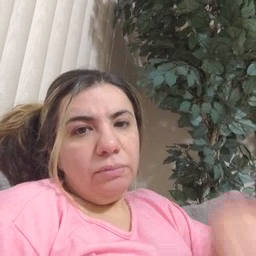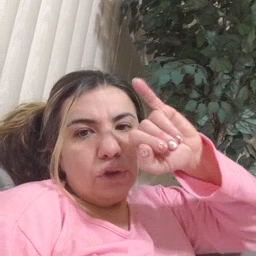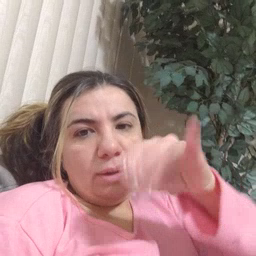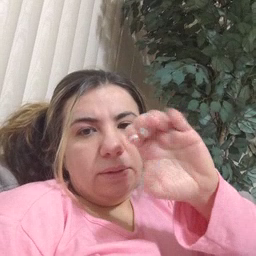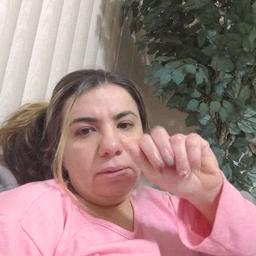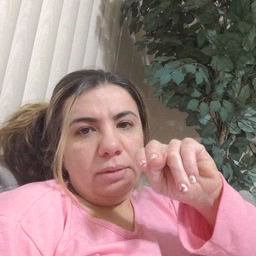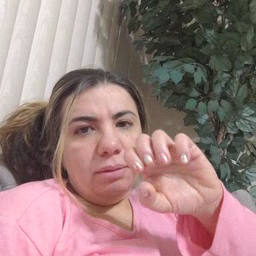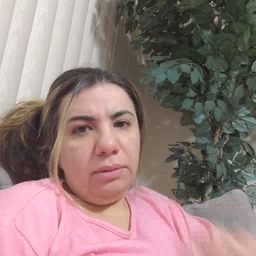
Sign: jeans